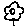
Label: flower